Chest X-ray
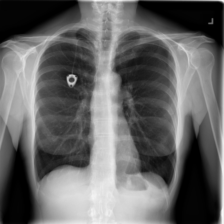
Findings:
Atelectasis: negative
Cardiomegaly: negative
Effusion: negative
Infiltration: positive
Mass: negative
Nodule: negative
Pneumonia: negative
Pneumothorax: negative
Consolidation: negative
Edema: negative
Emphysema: negative
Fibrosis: negative
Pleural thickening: negative
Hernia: negative